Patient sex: M
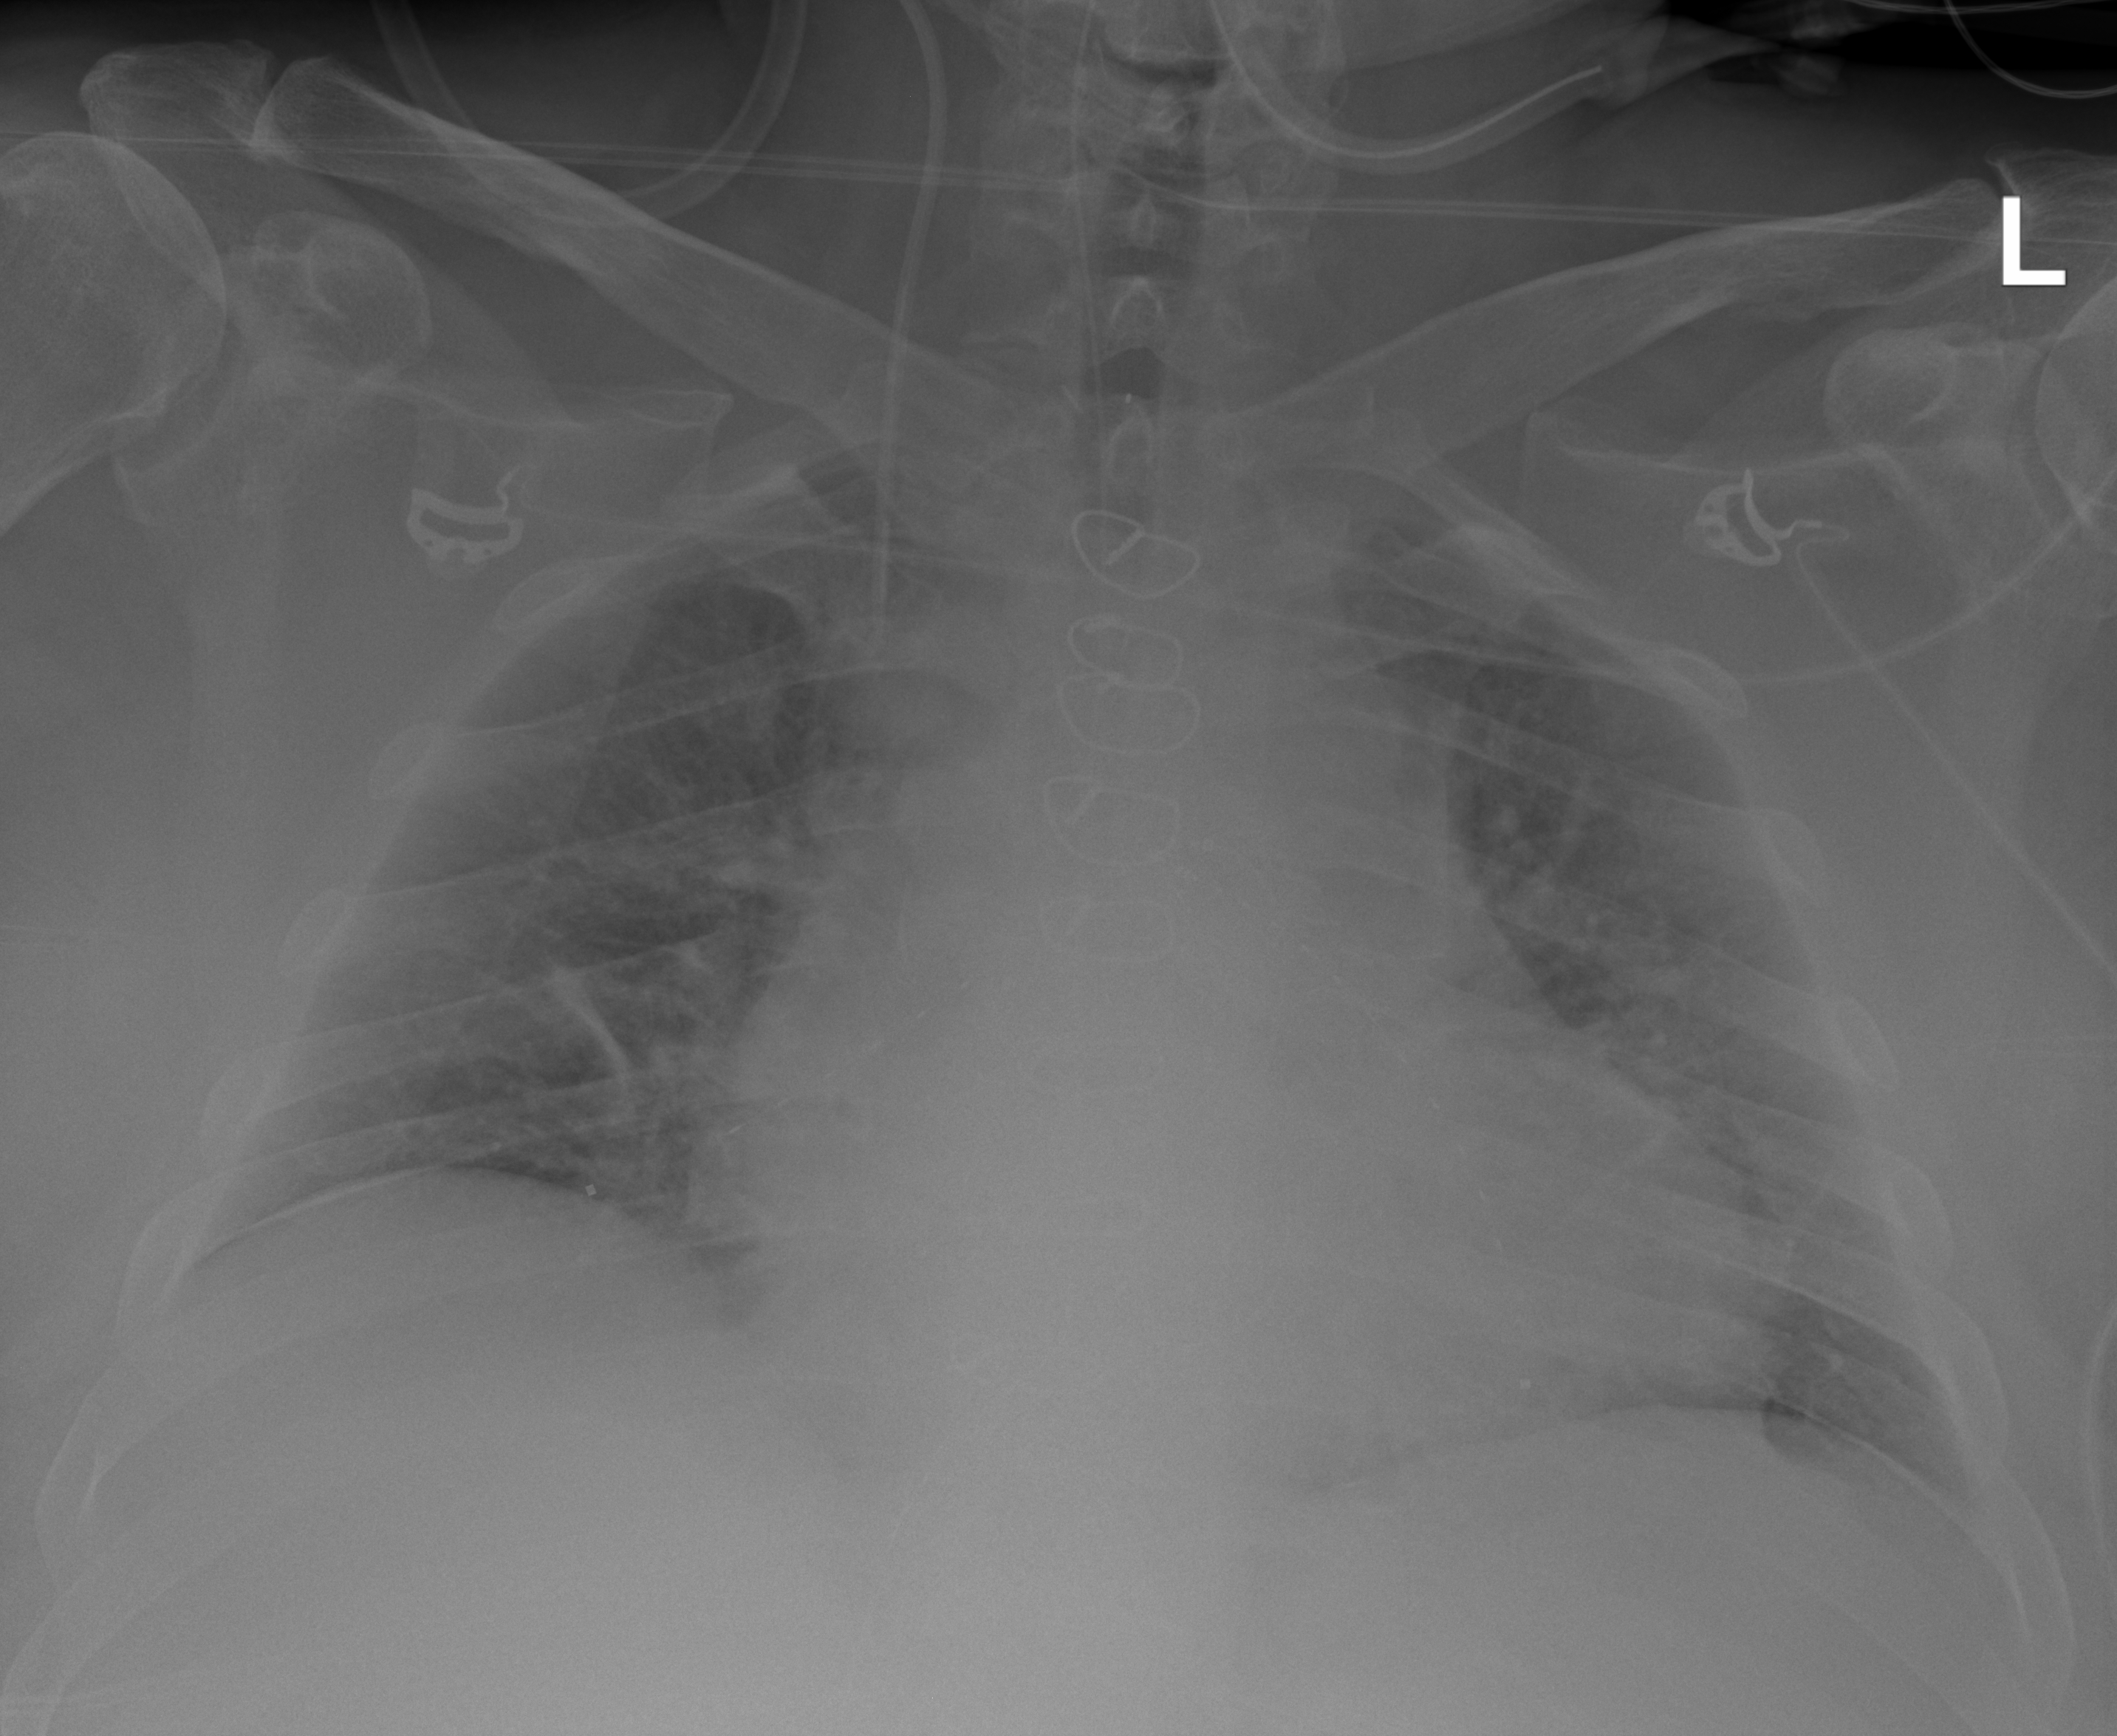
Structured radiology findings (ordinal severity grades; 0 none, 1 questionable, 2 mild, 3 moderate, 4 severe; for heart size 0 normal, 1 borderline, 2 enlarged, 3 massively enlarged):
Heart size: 2
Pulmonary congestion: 2
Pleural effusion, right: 0
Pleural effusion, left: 0
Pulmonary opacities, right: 0
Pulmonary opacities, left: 0
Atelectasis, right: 2
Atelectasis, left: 2